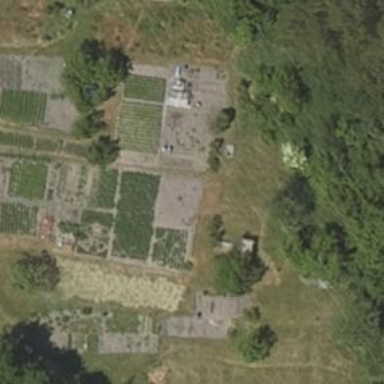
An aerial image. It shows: Area designated for allotments.